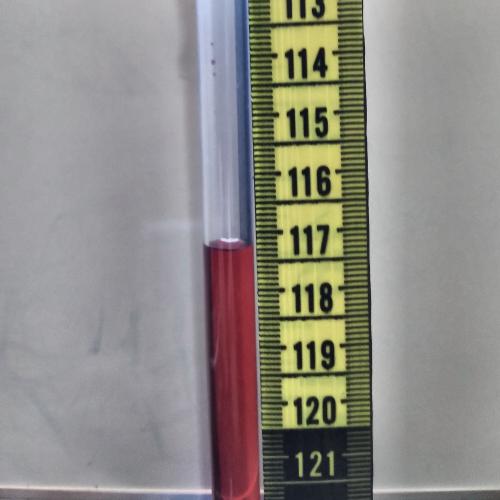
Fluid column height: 117.3 cm